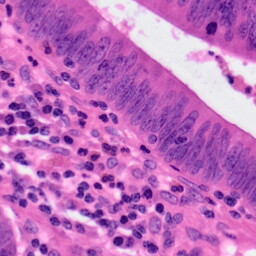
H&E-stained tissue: Colon